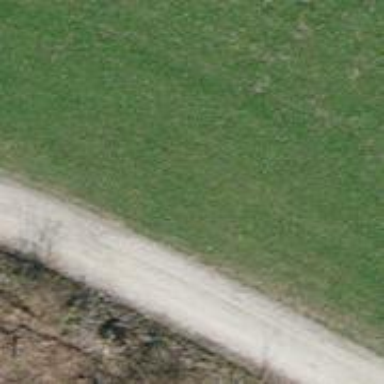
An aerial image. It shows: Track with grade 2 gravel surface.